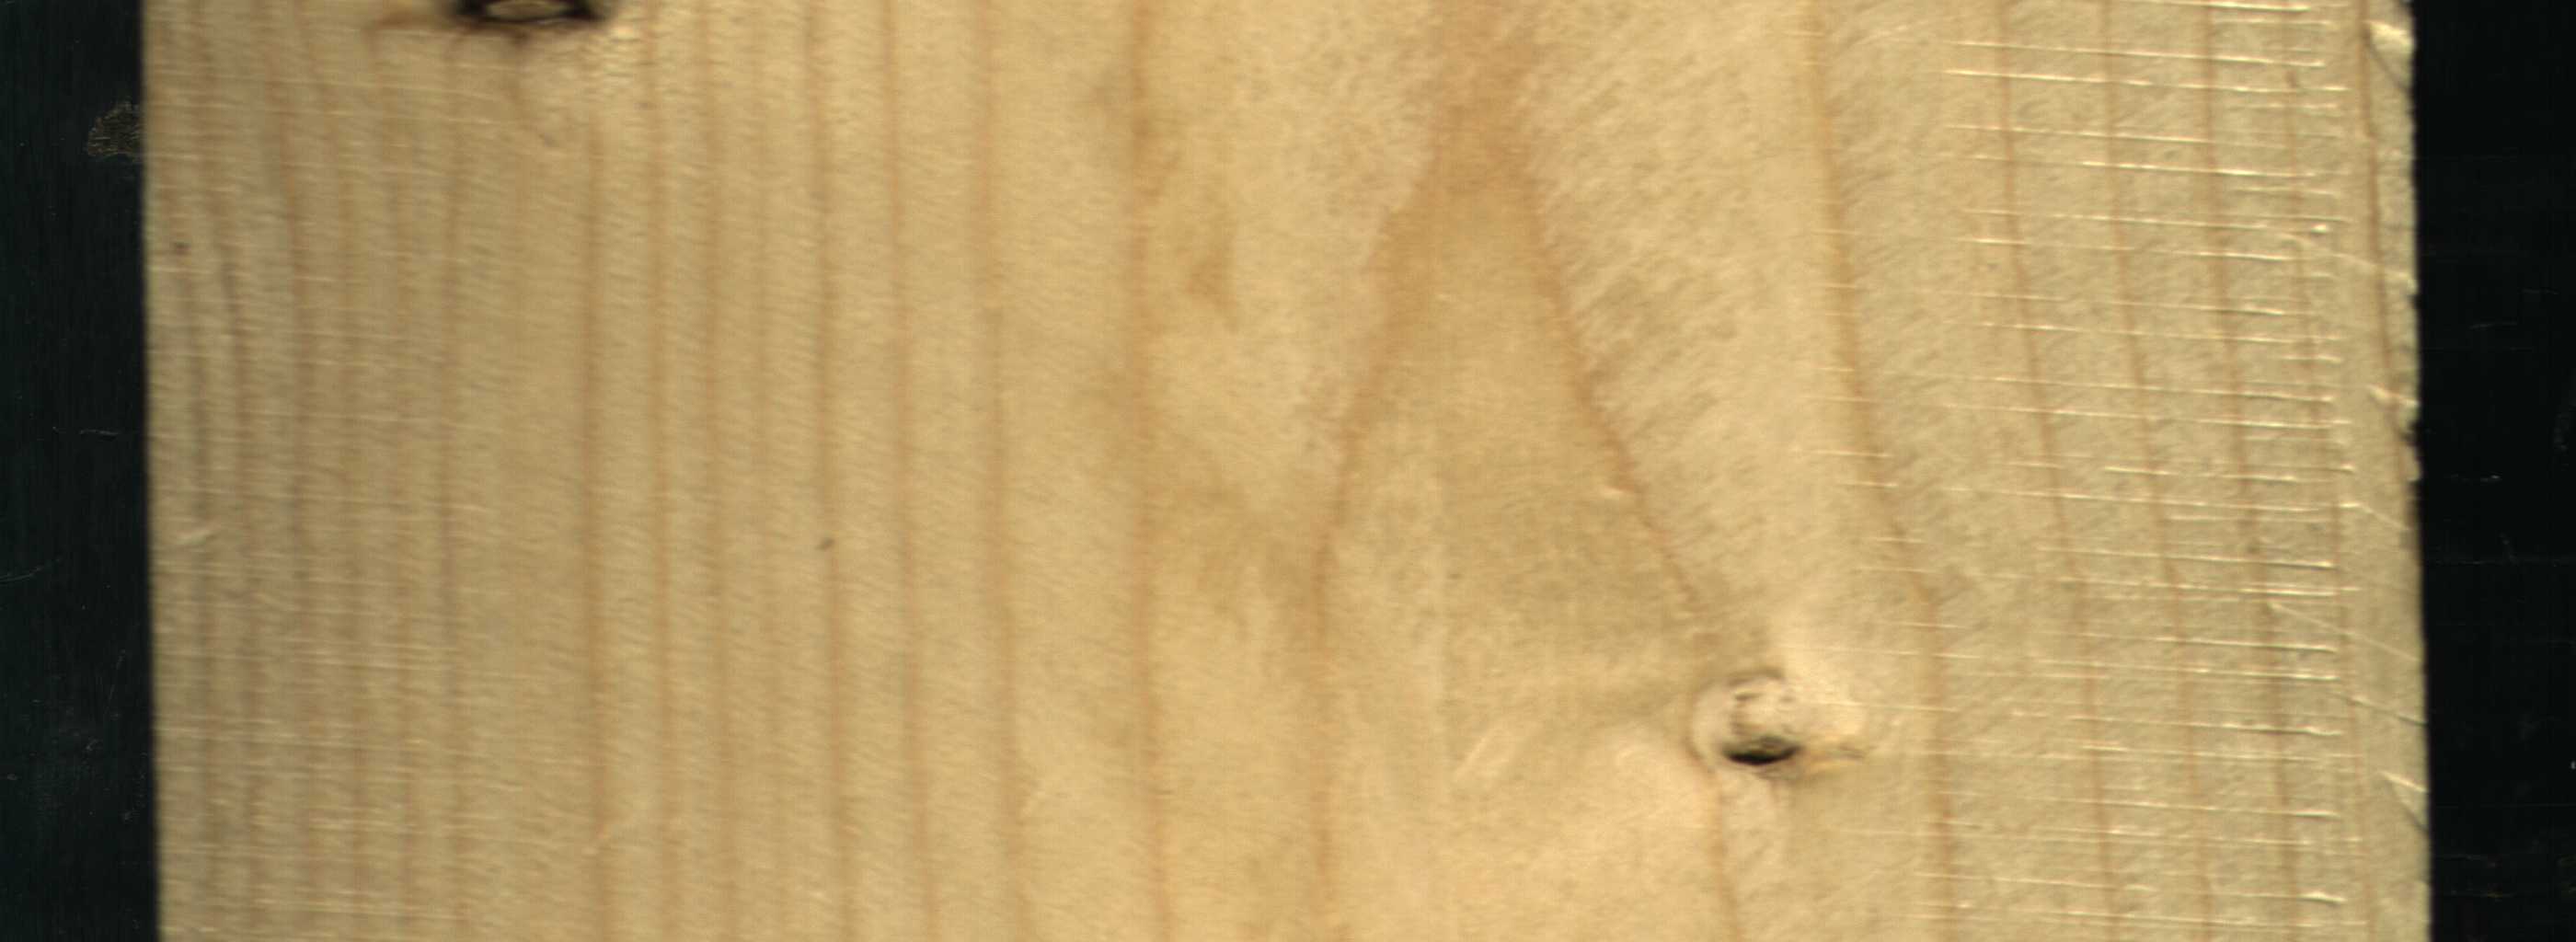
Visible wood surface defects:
Dead_Knot
Dead_Knot